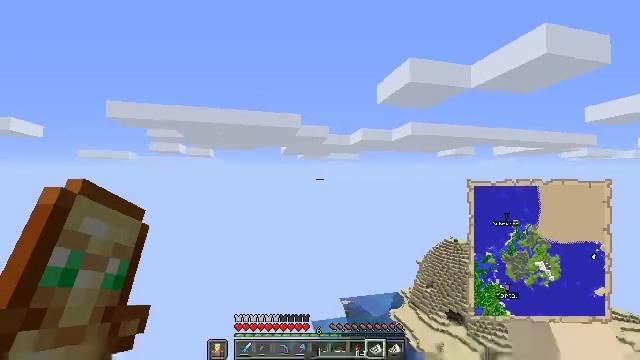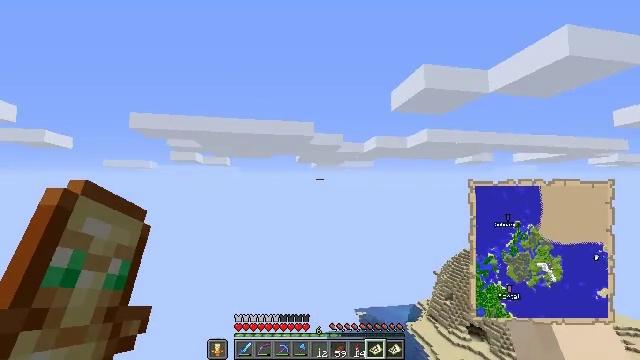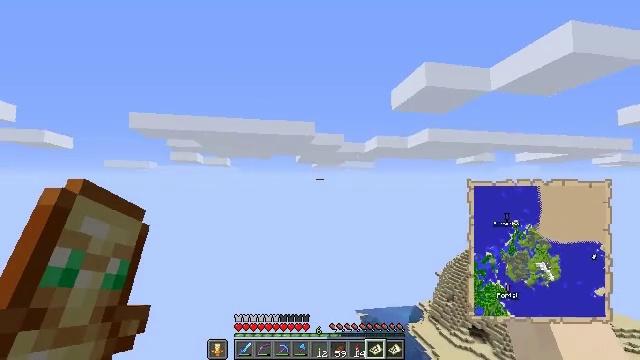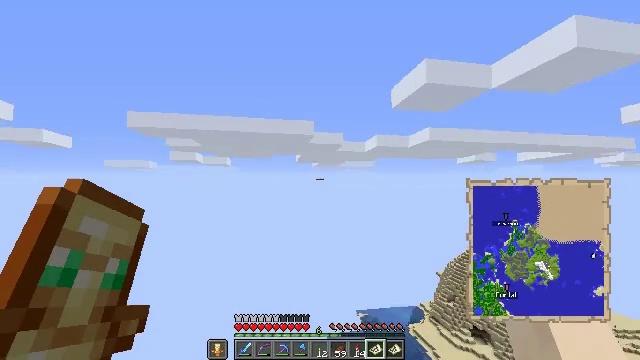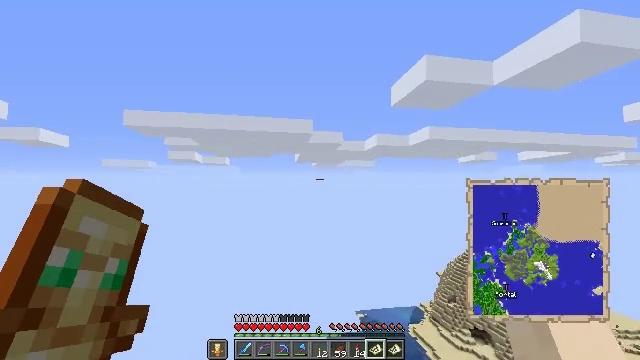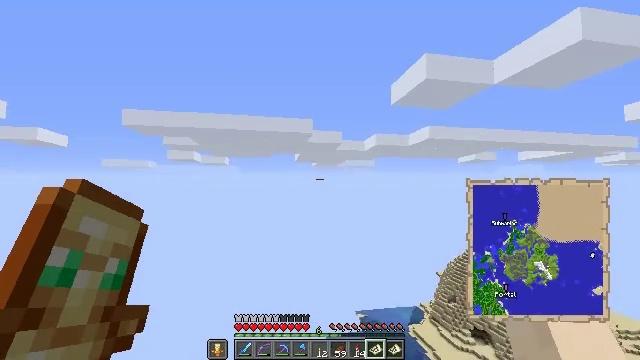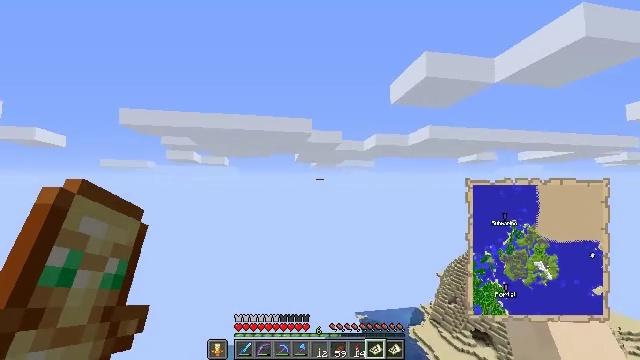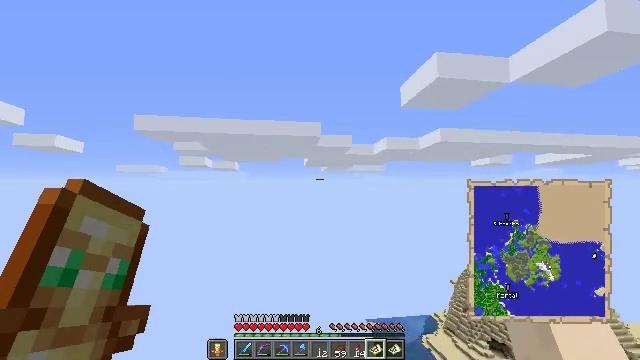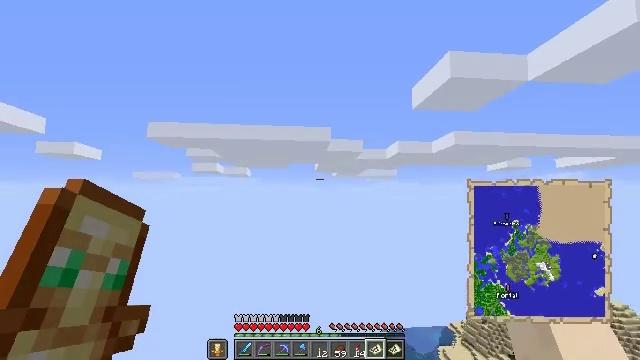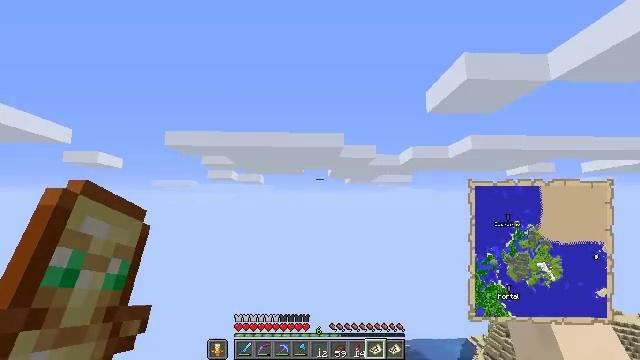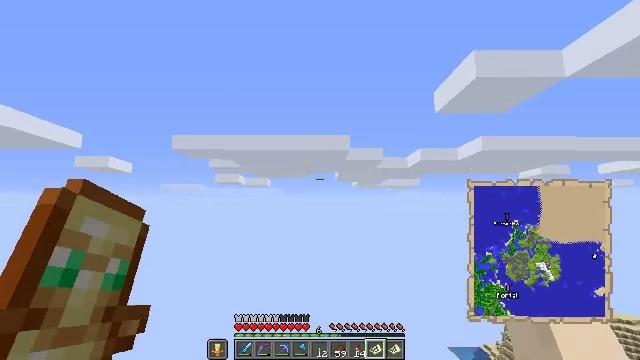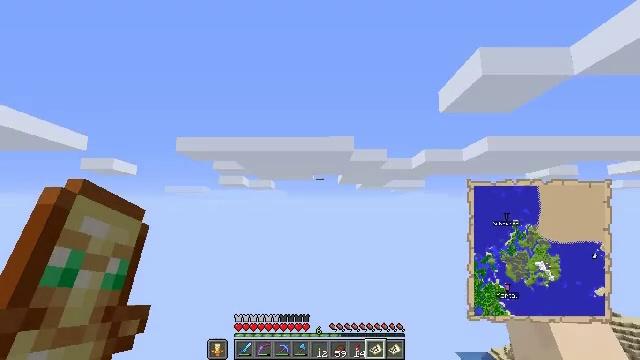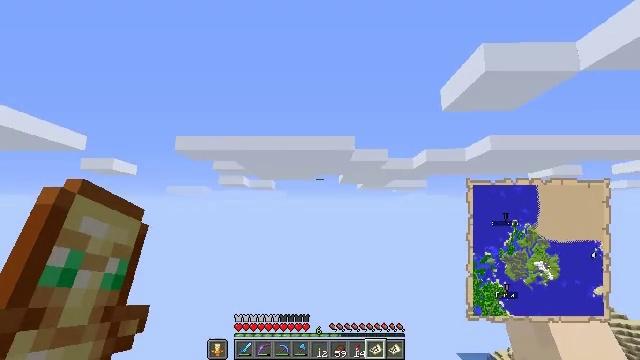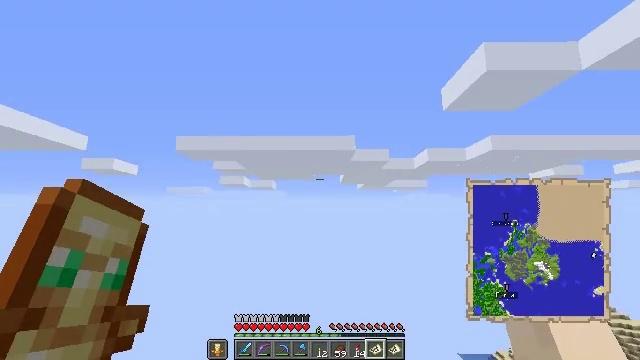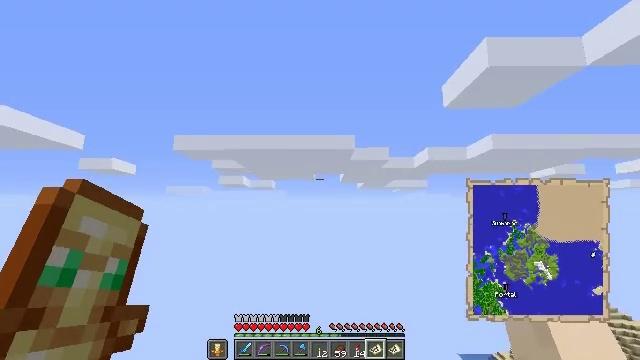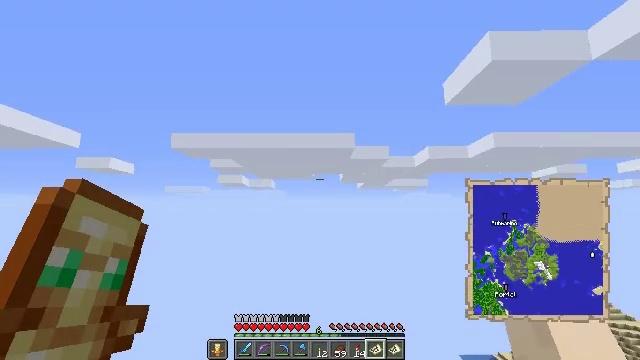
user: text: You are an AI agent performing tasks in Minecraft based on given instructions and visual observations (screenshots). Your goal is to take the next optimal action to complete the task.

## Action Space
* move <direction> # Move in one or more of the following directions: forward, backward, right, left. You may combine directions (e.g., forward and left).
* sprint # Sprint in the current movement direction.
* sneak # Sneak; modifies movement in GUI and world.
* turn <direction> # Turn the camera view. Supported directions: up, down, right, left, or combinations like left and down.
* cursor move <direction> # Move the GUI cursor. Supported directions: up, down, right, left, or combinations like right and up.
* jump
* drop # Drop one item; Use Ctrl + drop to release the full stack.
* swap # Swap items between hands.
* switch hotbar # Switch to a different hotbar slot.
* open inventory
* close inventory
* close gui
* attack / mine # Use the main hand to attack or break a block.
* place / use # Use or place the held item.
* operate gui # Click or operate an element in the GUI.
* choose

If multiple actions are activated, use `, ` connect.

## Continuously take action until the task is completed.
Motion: motion action
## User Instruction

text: Harvest hay blocks from the village.
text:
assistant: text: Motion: turn left and up
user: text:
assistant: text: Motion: no_op
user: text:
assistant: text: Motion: no_op
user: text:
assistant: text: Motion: no_op
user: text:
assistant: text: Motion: no_op
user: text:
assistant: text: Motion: no_op
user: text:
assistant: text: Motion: turn left and up
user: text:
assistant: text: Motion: turn left and up
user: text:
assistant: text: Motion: turn left and up
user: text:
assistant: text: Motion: turn left
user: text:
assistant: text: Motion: no_op
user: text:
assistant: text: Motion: no_op
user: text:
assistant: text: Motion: no_op
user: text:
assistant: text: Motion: no_op
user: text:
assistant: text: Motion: no_op
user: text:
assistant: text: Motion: no_op
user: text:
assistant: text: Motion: turn right and down
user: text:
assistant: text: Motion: turn right and down
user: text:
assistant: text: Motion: turn right and down
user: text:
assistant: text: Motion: turn right
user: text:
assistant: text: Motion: turn right
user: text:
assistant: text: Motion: no_op
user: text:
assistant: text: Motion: no_op
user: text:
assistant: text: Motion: no_op
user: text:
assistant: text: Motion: no_op
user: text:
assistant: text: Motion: no_op
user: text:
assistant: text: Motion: no_op
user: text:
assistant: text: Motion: turn left and up
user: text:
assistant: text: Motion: turn left
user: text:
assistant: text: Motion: turn left